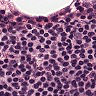
Metastatic tissue present: no